Question: I set the Form Color to : clFichsia and TransparentColor: True and TransparentColorValue to : clFuchsia.
I need to remove the clFuchsia color from the Form.
Normally the image is transparent but when i load it in the application
the color of the Form doesn't disappear.
How my application looks like:
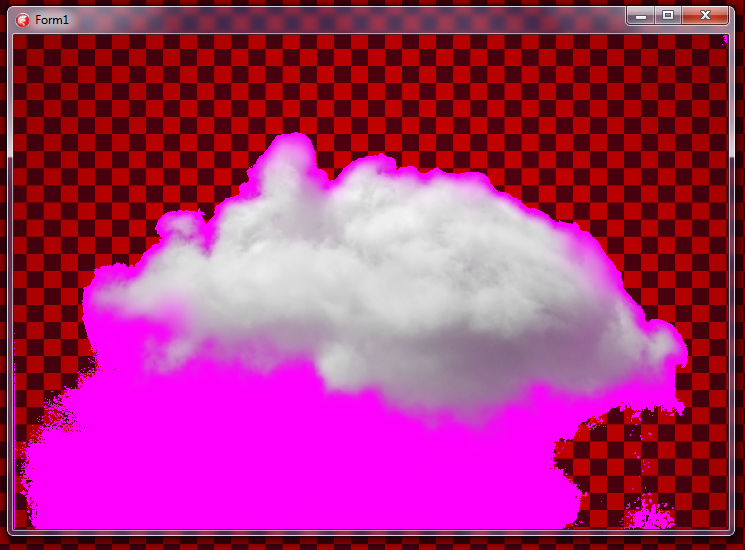
Answer: There are two different ways to handle transparency:
1) the old simplified (Windows/Delphi) way, where a specific RGB color is made transparent. This method does not allow any partial transparency (opacity is either 0% or 100%).
2) the "new" way, where you use an image with an alpha-channel, e.g. a PNG image. Each pixel has an opacity value in addition to the RGB value, which allows partial transparency (e.g. for anti-aliasing).
You are mixing those two methods. You load a PNG image with an alpha channel (method 2), but then you also set a transparent color (method 1). And the reason it looks that bad, is because the "fuchsia" RGB value in your image is not exactly the same everywhere.